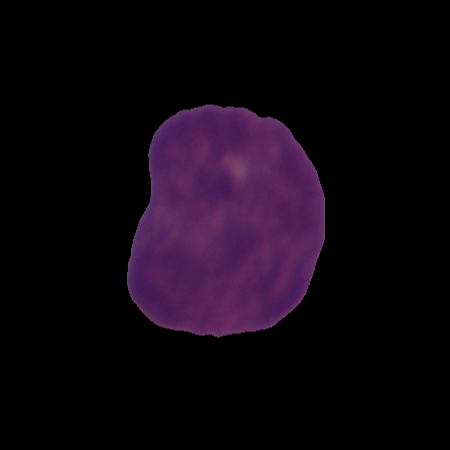
Label: cancer